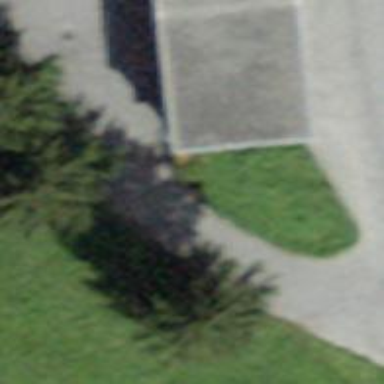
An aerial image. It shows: Paved driveway road for service vehicles.